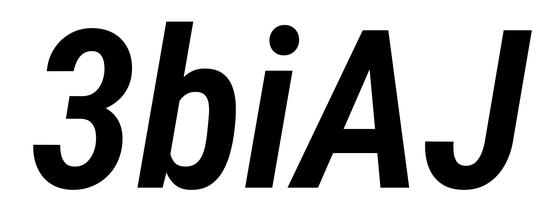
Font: Roboto-Italic_Condensed_SemiBold_Italic